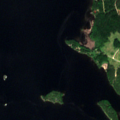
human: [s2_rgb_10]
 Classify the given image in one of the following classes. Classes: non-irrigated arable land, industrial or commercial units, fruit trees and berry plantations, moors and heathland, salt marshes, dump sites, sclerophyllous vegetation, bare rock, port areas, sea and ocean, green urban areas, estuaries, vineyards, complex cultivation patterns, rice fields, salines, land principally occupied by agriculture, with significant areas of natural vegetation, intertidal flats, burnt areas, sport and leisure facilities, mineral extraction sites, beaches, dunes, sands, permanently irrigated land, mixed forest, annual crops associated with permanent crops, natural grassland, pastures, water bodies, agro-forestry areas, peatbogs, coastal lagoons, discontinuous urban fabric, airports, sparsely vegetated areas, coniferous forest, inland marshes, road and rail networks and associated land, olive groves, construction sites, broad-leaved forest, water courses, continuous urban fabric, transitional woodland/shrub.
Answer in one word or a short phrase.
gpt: coniferous forest, water bodies